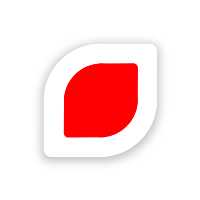
Cursor type: resize_sw
OS/theme: linux-google-cursor
Variant: red